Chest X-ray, PA view. Patient: 30 years old, sex M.
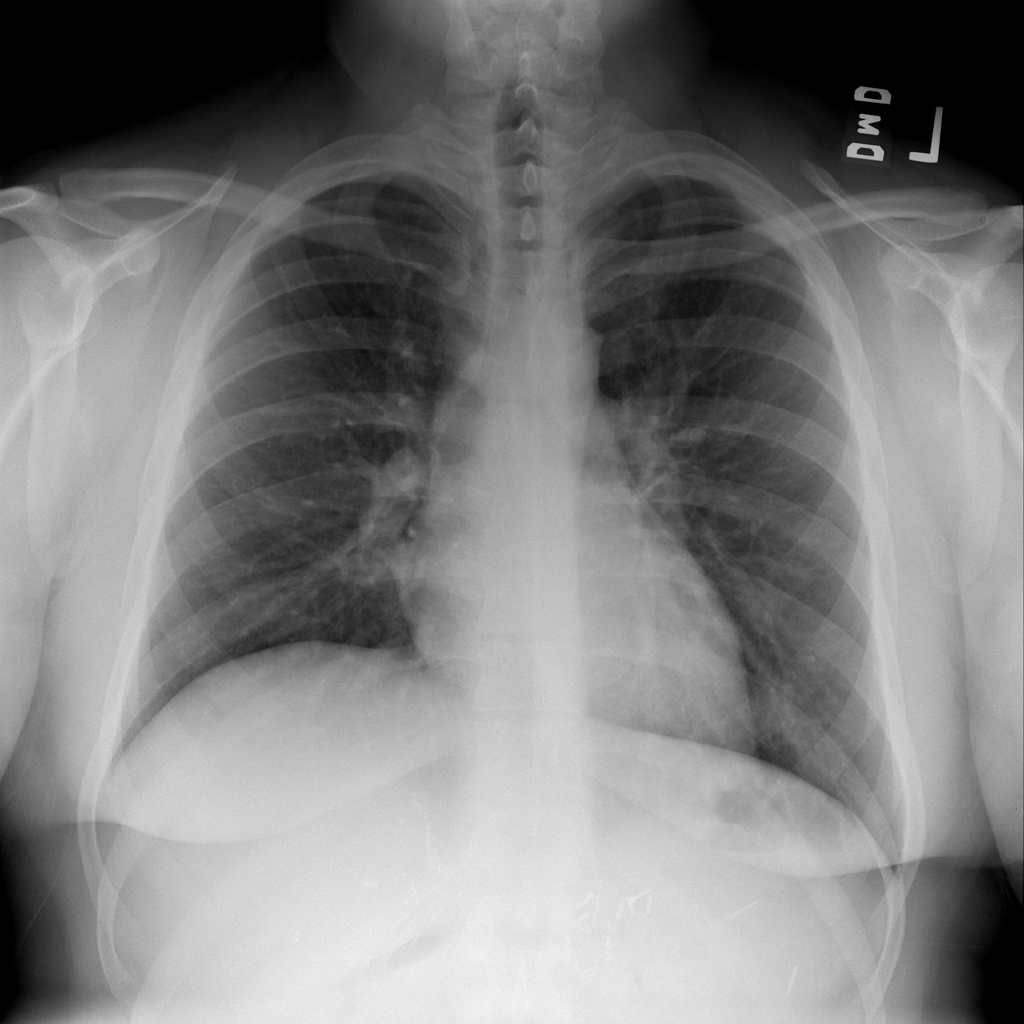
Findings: No Finding